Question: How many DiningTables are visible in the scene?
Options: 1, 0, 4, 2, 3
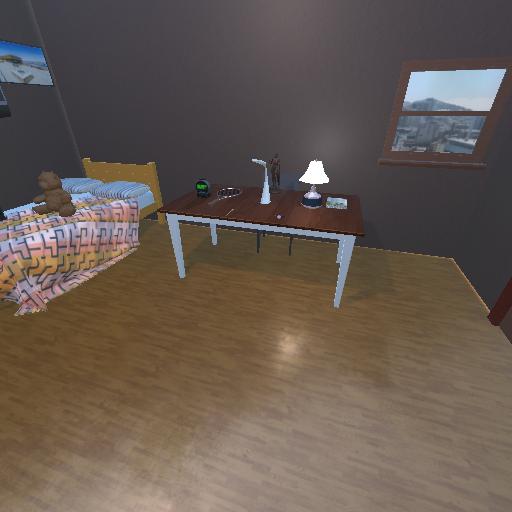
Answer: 1